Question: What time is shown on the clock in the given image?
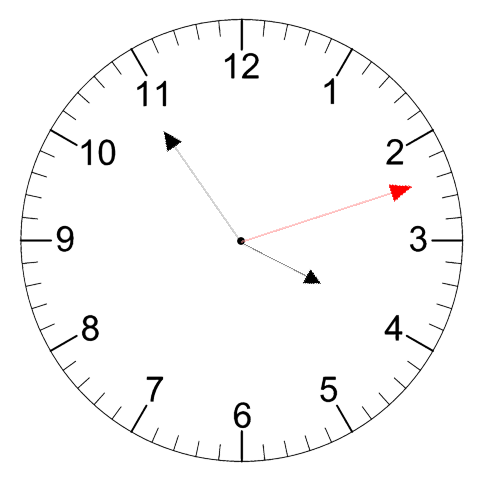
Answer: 03:54:12